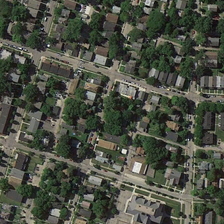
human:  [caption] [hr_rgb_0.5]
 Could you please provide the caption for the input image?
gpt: many buildings and many green trees are in a dense residential area .

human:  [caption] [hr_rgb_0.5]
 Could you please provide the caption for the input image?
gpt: many buildings and many green trees are in a dense residential area .

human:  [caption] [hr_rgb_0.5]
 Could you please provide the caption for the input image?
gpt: many buildings and many green trees are in a dense residential area .

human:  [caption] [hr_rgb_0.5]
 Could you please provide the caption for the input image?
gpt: many buildings and many green trees are in a dense residential area .

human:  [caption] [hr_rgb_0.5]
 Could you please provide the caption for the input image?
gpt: many buildings and many green trees are in a dense residential area .